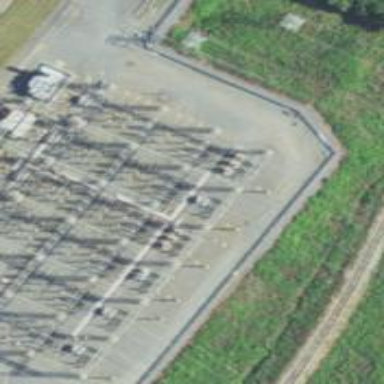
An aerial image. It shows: Switch for power supply.